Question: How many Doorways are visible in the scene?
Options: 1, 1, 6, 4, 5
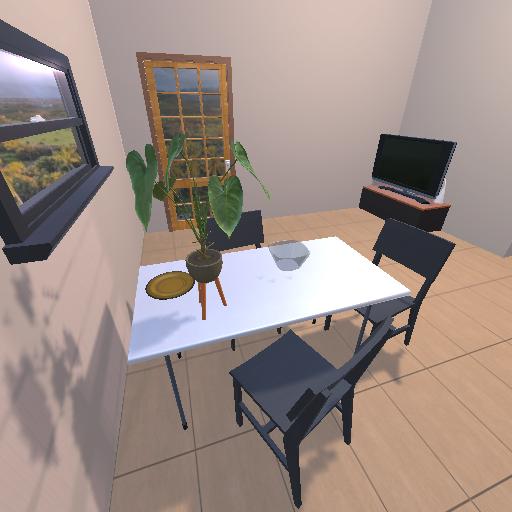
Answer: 1